Interaction volume radius: 5 \u00c5
Interaction volume height: 20 \u00c5
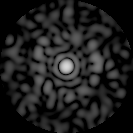
Disorder parameter: 0.8314